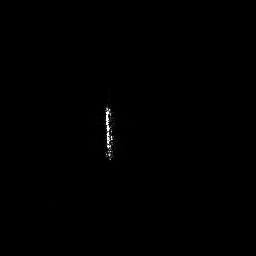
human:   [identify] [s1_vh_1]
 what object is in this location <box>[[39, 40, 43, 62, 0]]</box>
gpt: <ref>1 medium ship at the center</ref>